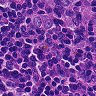
Metastatic tissue present: yes